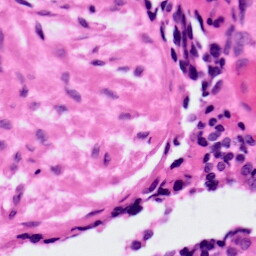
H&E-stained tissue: Ovarian